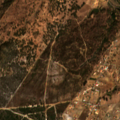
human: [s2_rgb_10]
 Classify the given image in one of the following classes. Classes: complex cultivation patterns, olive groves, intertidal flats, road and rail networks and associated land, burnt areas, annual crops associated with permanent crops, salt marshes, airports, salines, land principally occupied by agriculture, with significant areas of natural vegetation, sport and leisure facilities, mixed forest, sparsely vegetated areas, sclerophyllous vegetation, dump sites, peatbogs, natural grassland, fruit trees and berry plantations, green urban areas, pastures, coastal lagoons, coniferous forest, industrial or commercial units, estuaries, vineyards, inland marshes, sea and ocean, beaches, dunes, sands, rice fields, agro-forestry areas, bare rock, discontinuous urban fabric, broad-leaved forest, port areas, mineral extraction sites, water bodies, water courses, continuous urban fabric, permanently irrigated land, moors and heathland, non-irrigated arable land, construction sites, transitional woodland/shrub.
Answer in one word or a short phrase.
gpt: rice fields, annual crops associated with permanent crops, agro-forestry areas, broad-leaved forest, transitional woodland/shrub